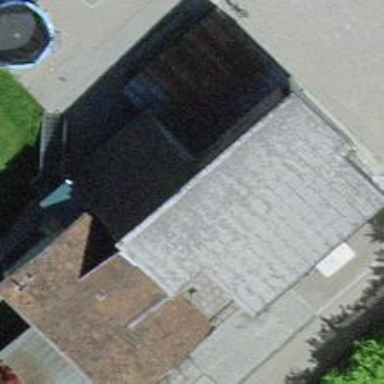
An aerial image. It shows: School building.